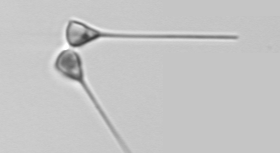
Label: Asterionellopsis_glacialis